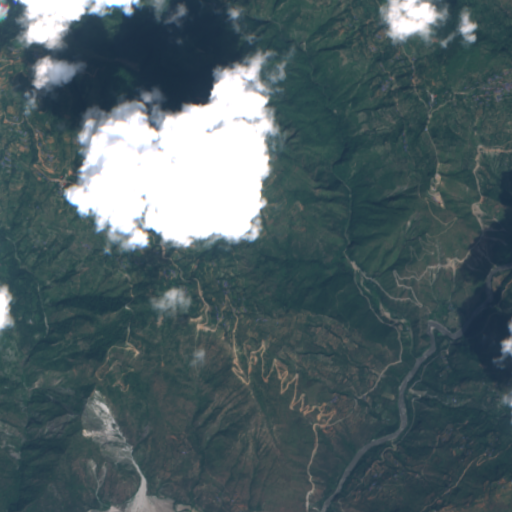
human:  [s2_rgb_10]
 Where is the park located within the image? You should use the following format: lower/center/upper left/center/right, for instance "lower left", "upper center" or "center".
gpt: The park is located in the upper left of the image.
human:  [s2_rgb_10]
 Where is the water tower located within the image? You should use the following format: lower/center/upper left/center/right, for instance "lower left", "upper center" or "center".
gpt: The water tower is located in the center of the image.
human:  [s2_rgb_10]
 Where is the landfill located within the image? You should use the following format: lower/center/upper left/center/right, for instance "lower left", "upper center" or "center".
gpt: There is no landfill in the image.